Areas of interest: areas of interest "Educational"
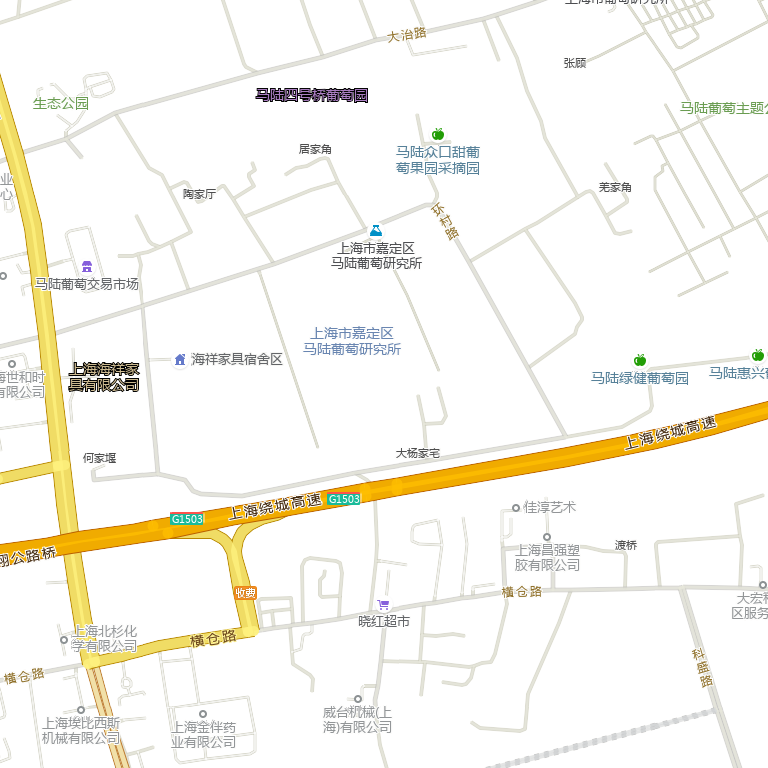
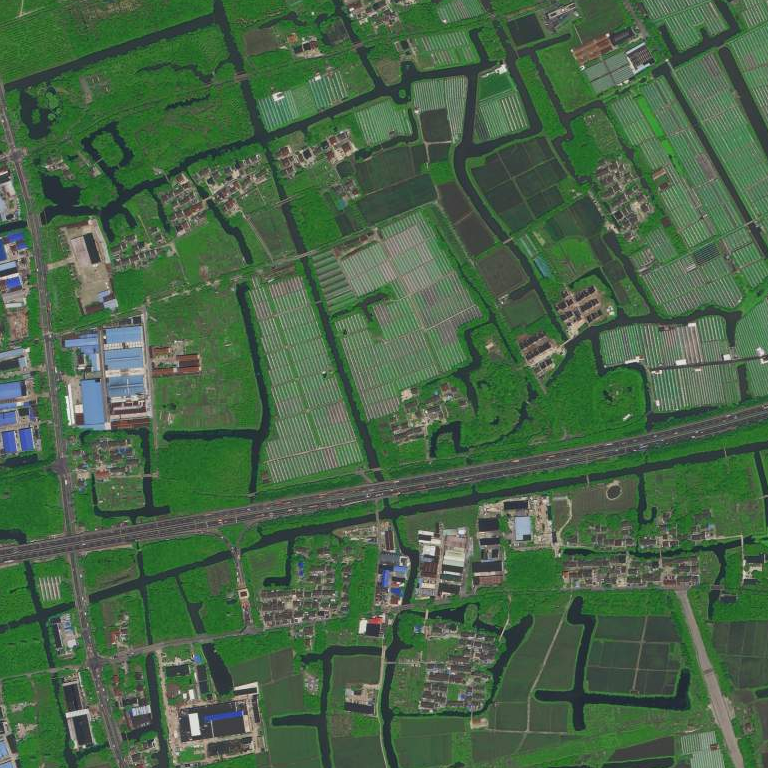